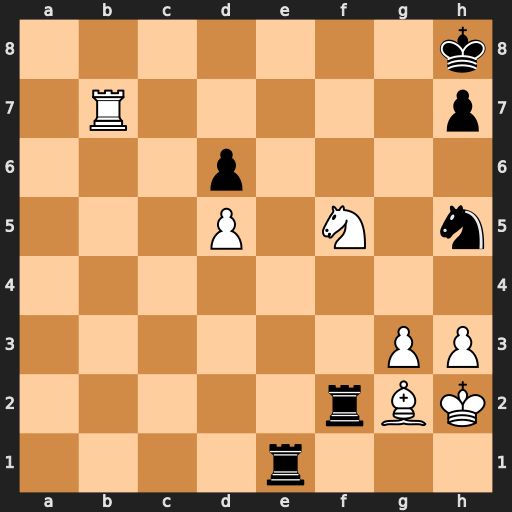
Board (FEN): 7k/1R5p/3p4/3P1N1n/8/6PP/5rBK/4r3
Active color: w
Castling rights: -
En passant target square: -
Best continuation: Rb8+ Re8 Rxe8#